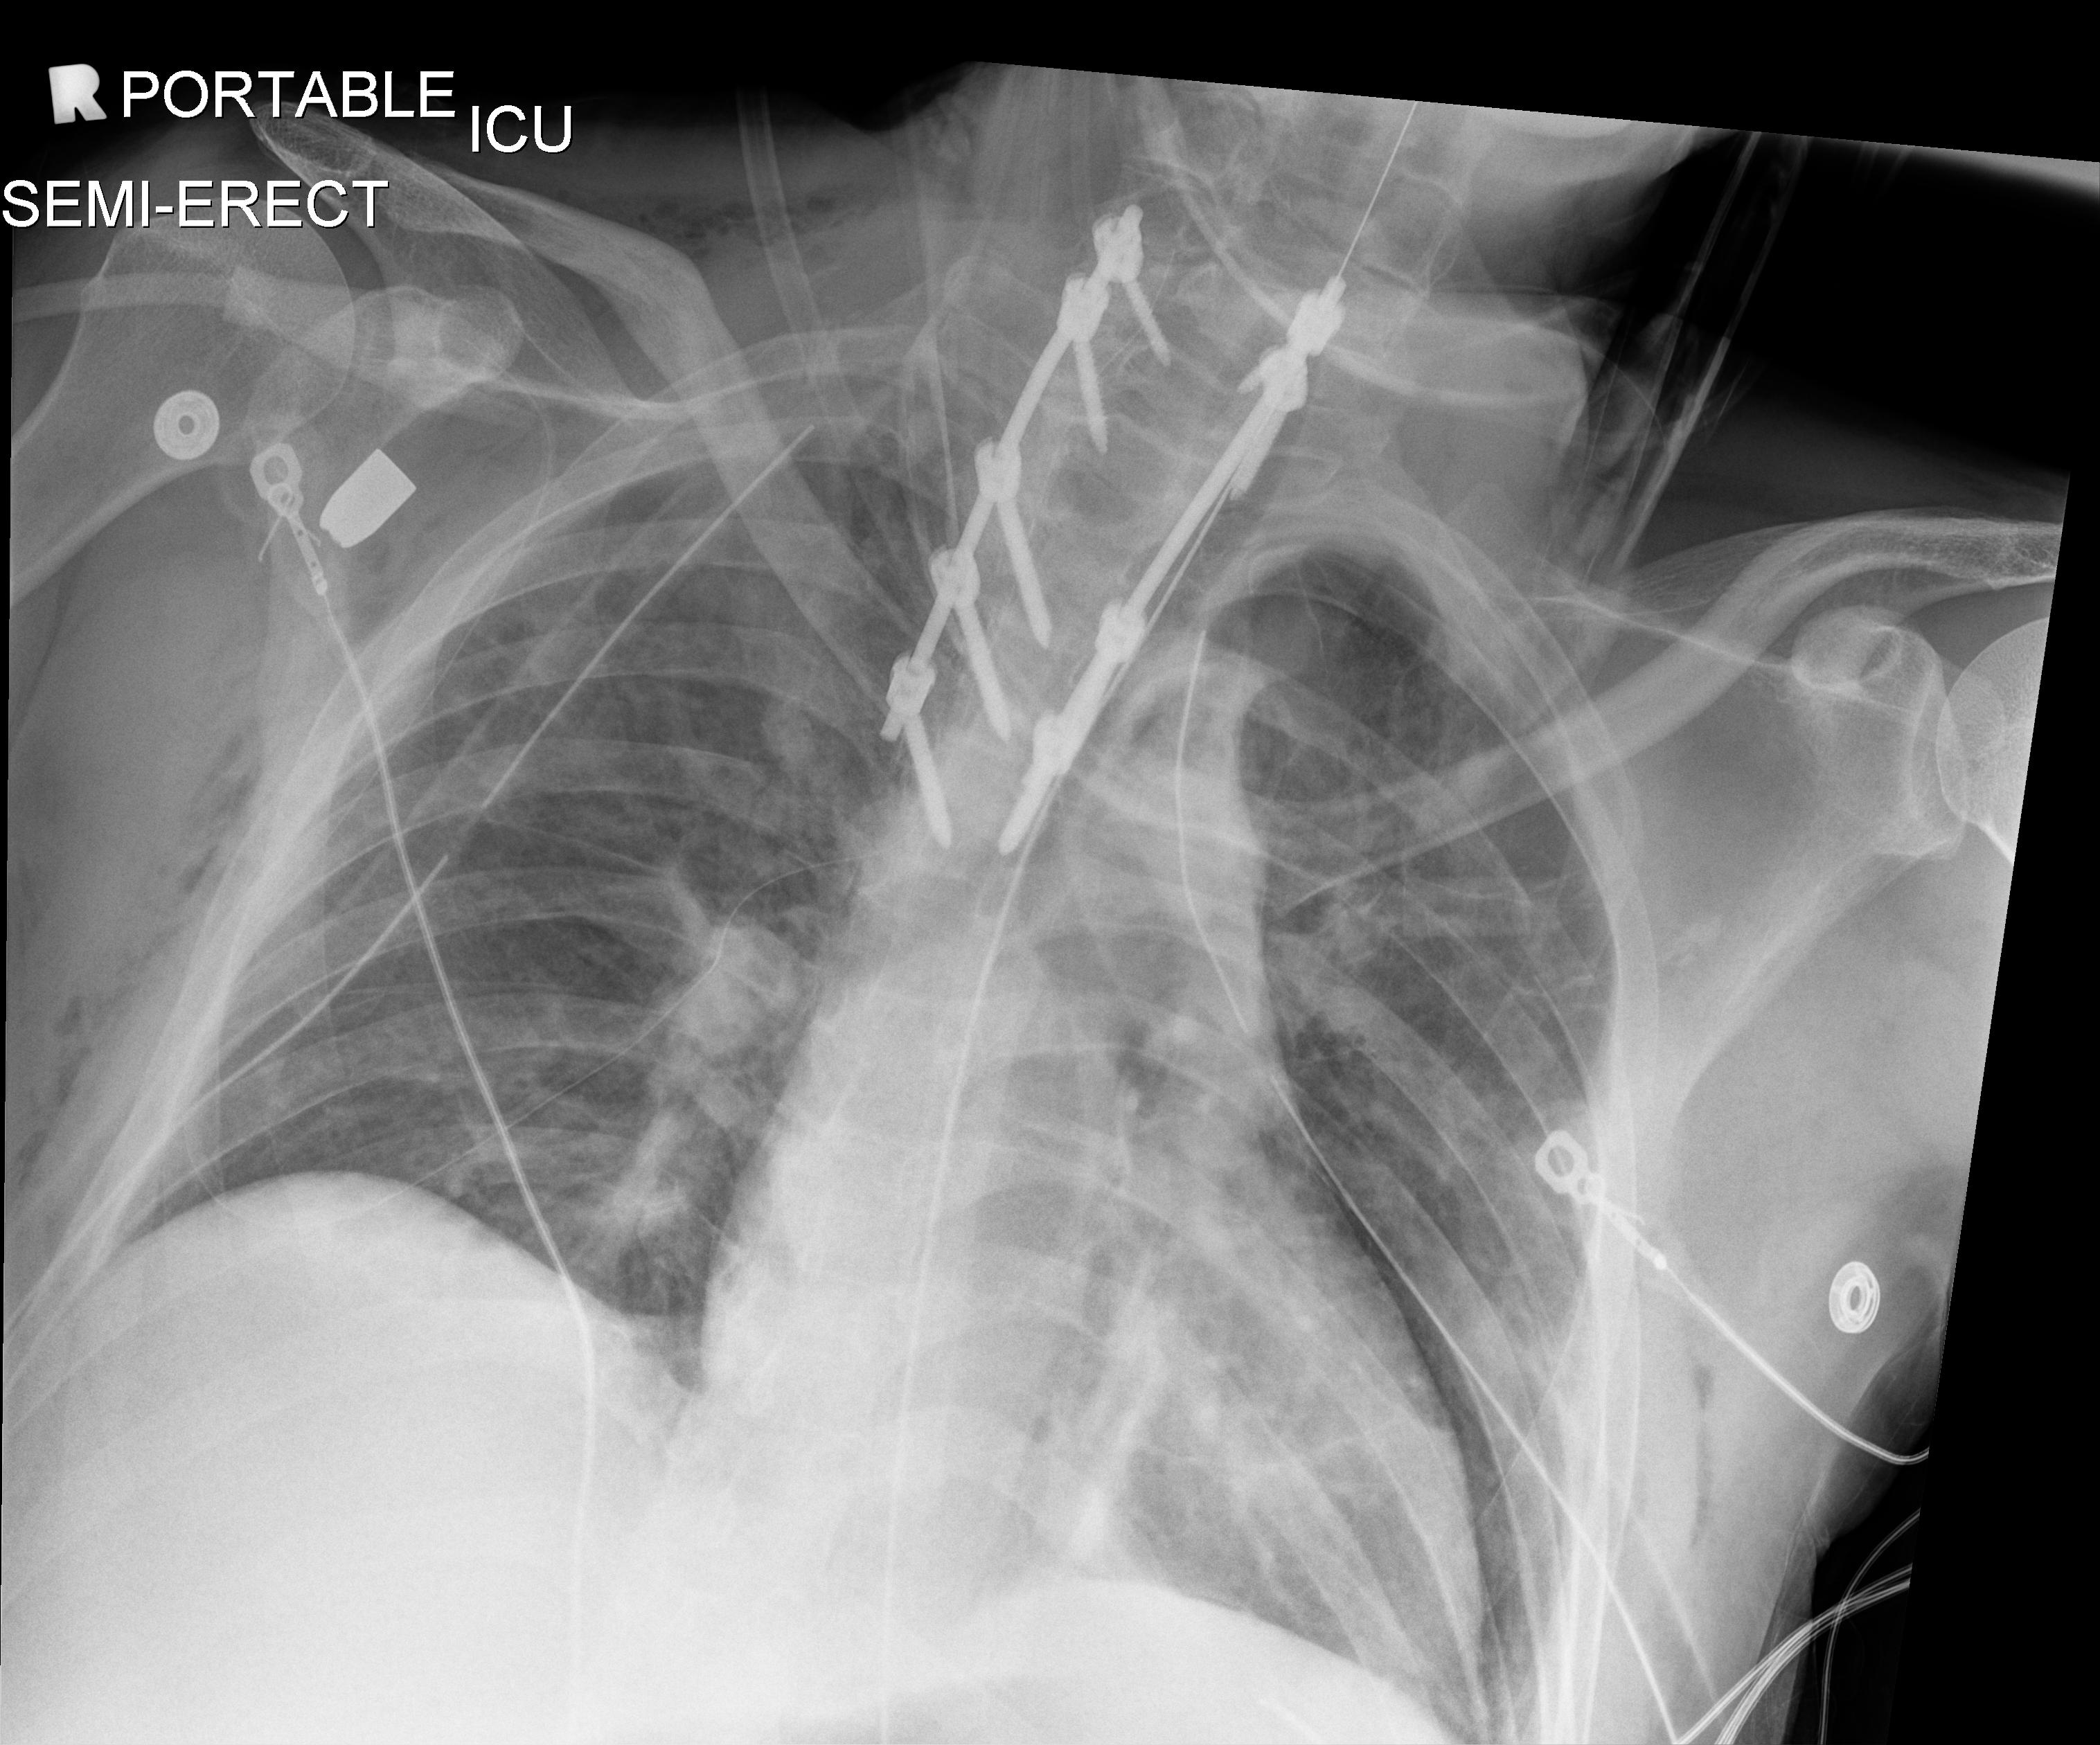
View: AP